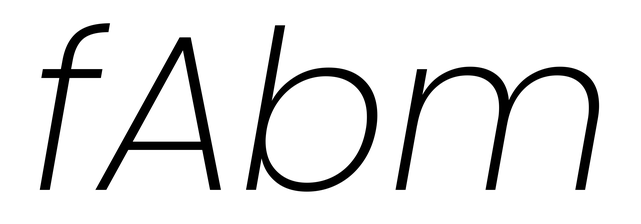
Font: Poppins-ExtraLightItalic